Interaction volume radius: 5 \u00c5
Interaction volume height: 15 \u00c5
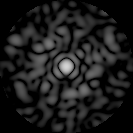
Disorder parameter: 0.8392